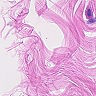
Metastatic tissue present: no